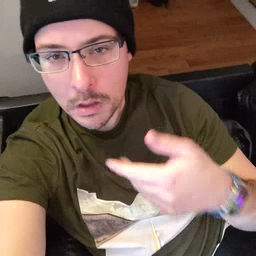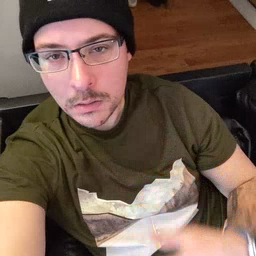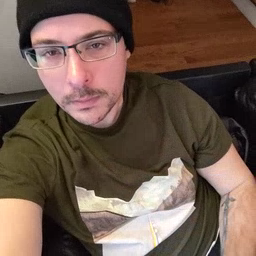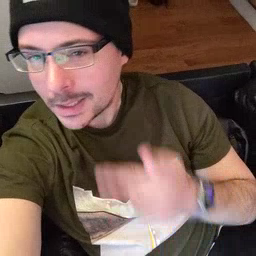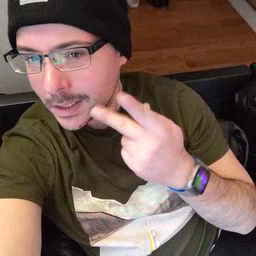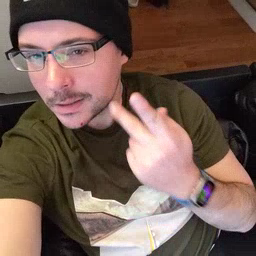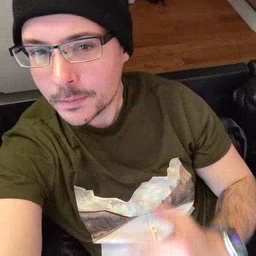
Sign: kitty